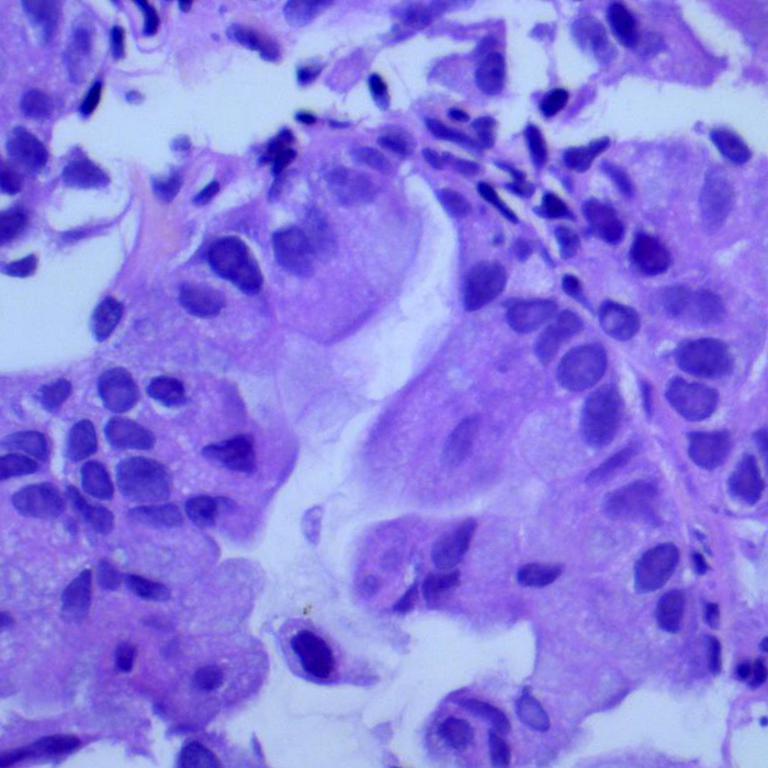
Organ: lung
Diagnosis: adenocarcinomas